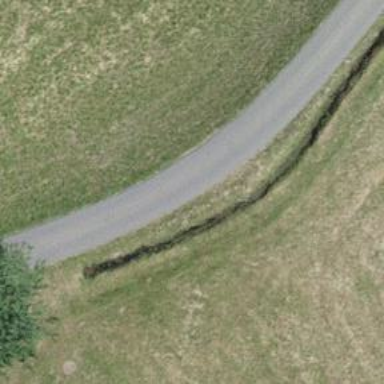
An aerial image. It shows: Unclassified road.